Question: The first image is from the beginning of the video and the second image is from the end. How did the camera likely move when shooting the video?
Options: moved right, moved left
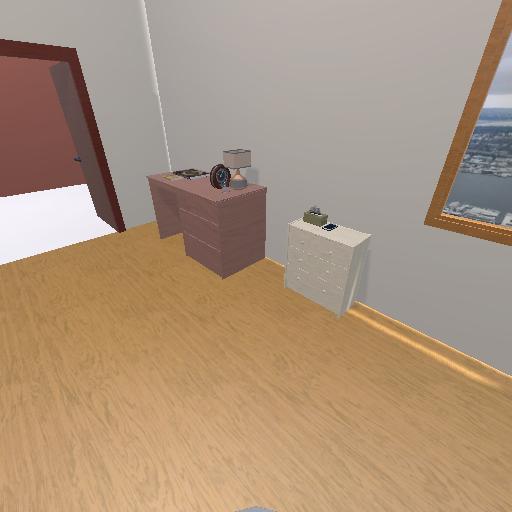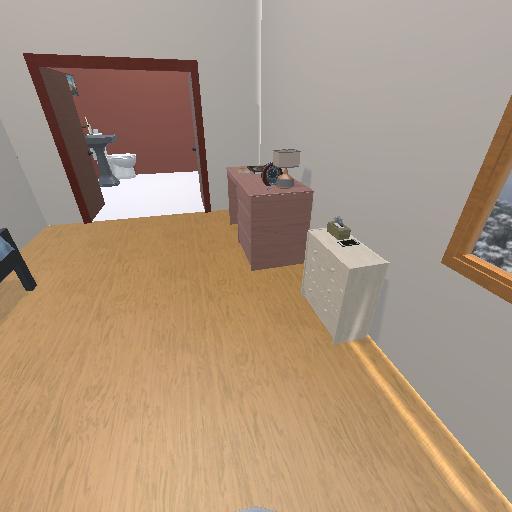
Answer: moved right